What has changed from the first image to the second?
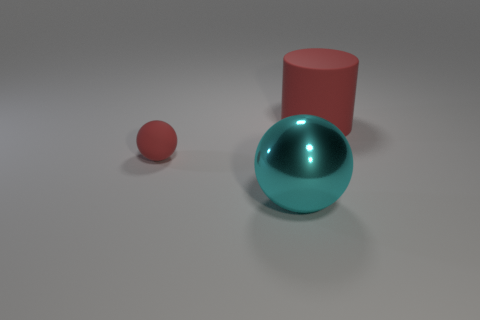
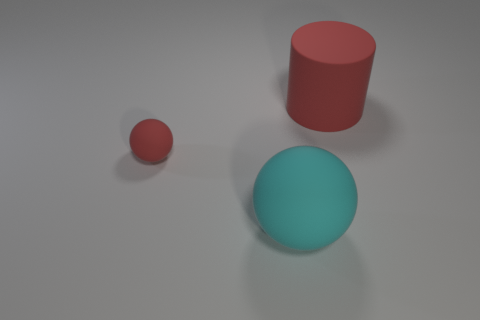
the metallic thing changed to rubber
the metal sphere turned rubber
the big cyan metallic ball that is to the right of the small red matte thing became rubber
the big cyan metallic sphere to the right of the small red rubber thing changed to rubber
the big cyan shiny sphere that is in front of the red sphere became rubber